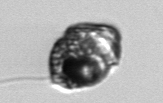
Label: Proterythropsis